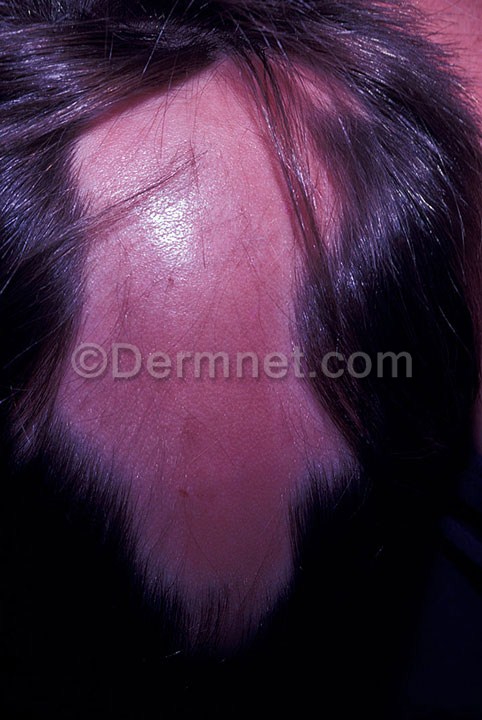
Disease: Nail Fungus and other Nail Disease